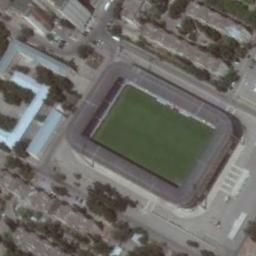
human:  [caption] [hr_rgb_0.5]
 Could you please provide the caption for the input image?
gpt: There are many trees beside the stadium .

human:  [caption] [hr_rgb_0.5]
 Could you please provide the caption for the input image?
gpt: The stadium is next to some buildings and trees .

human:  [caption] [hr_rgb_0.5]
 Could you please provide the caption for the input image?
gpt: The square stadium is built next to the building and is surrounded by vegetation .

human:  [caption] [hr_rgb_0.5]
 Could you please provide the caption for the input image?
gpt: This stadium has seats on two sides only .

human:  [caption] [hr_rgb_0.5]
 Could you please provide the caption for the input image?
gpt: There are some buildings beside the stadium .